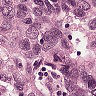
Metastatic tissue present: yes